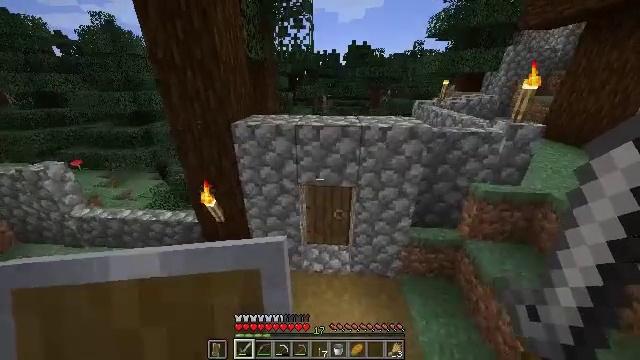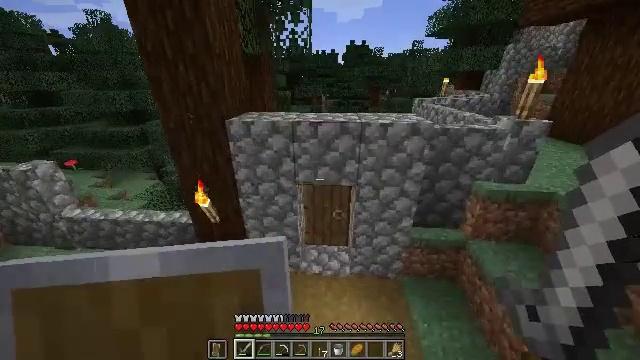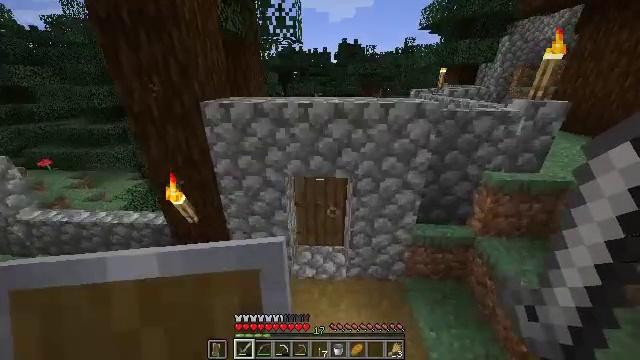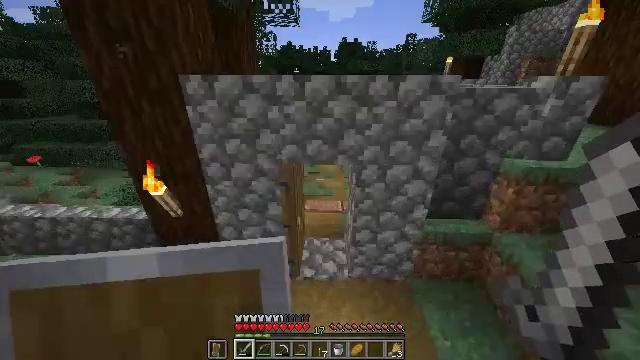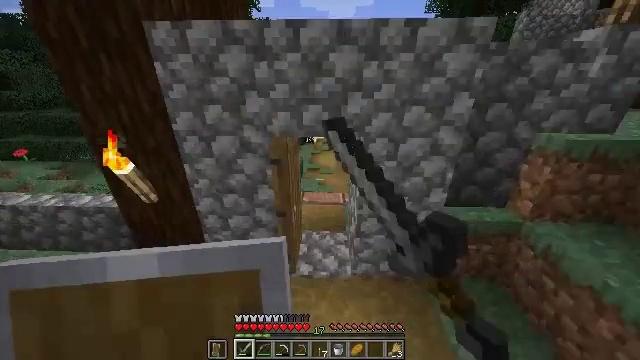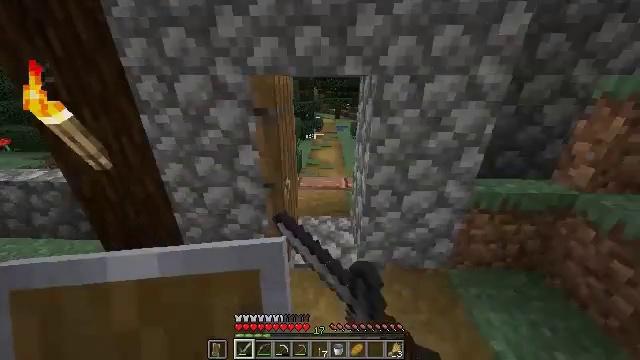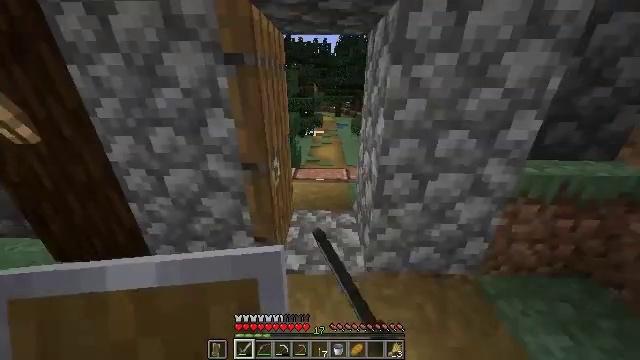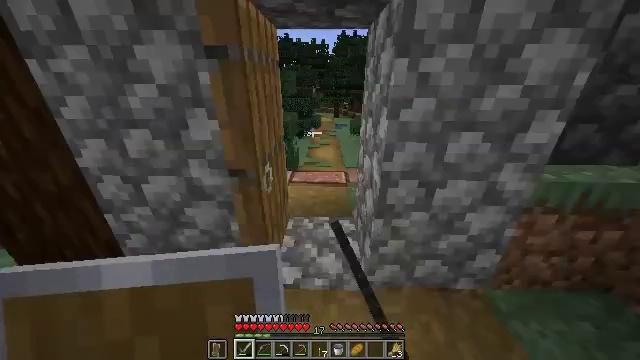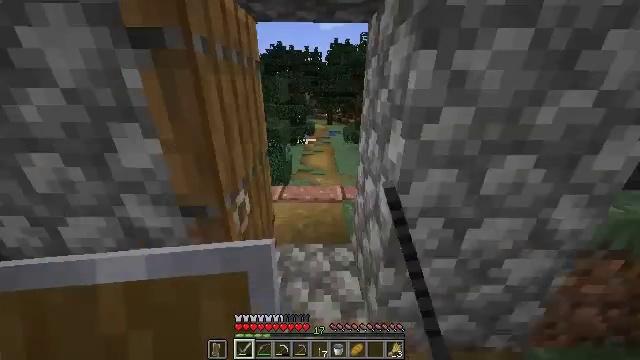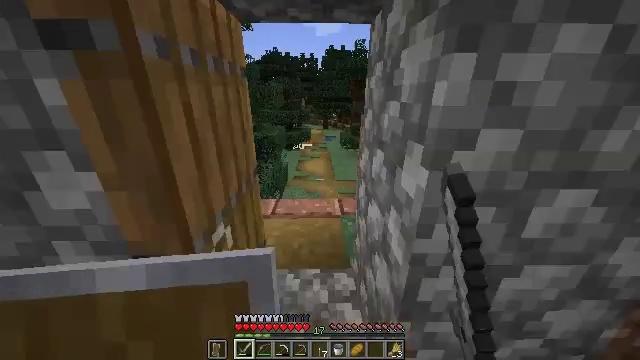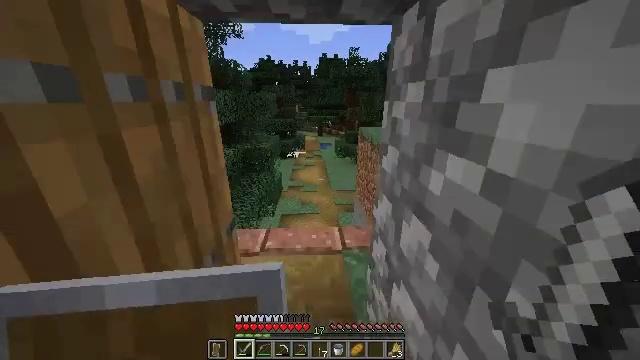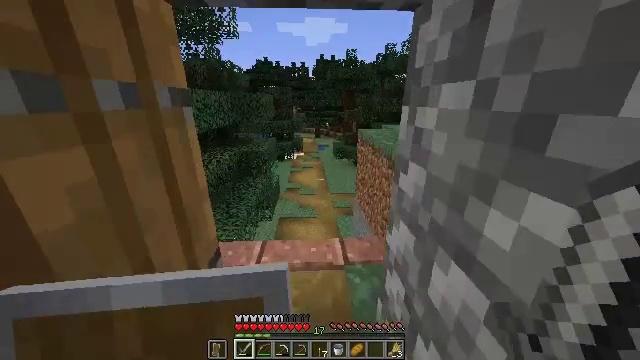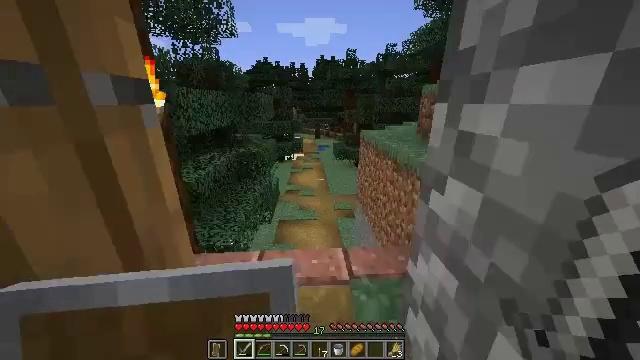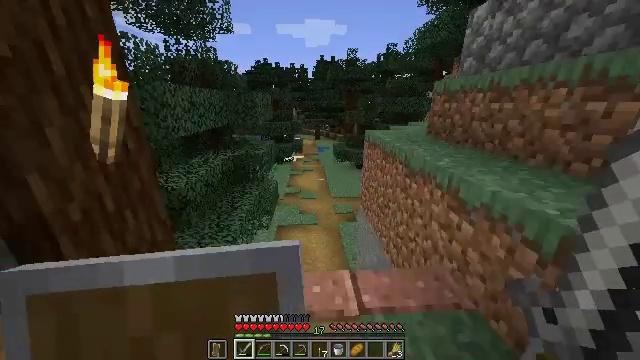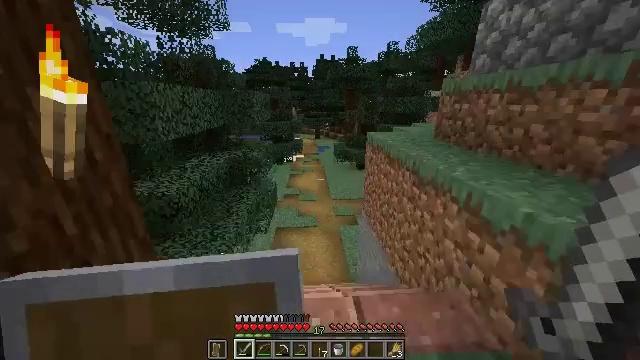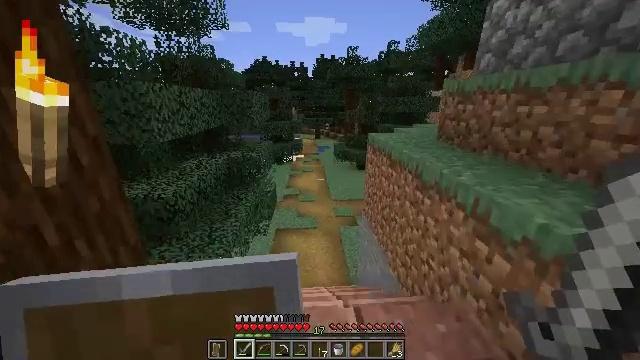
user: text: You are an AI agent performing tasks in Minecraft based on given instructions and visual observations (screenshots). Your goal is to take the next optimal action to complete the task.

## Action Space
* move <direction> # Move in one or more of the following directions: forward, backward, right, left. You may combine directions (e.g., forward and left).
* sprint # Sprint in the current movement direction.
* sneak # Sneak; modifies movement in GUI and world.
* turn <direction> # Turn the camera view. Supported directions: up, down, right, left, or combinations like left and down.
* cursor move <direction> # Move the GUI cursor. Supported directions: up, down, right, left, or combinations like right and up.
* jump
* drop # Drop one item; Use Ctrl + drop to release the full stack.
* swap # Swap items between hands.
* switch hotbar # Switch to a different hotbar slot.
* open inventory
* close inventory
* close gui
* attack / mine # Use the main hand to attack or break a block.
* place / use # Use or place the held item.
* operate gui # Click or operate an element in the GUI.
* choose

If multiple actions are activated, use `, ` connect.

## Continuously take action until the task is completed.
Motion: motion action
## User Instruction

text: Gather the spruce sapling from the ground.
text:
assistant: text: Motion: move forward
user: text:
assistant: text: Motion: move forward, turn right
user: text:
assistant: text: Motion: move forward, use / place
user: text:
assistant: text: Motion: move forward, use / place
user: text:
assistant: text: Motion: move forward
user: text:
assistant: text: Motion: move forward
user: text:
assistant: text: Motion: move forward
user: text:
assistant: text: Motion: move forward, turn right and up
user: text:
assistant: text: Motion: move forward, turn right and up
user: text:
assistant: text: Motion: move forward, turn right and up
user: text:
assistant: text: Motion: move forward
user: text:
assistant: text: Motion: move forward
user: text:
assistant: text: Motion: move forward
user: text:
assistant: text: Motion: move forward
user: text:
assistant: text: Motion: move forward
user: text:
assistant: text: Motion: move forward
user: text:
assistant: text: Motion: move forward, turn down
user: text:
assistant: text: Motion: move forward, turn down
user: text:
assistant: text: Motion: move forward
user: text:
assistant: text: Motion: move forward
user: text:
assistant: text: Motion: move forward
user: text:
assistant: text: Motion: move forward, sprint
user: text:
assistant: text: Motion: move forward, sprint
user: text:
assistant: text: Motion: move forward
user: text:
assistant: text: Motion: move forward
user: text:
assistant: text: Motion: move forward
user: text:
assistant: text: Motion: move forward, turn up
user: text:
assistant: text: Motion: move forward
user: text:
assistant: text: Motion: move forward
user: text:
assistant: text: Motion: move forward